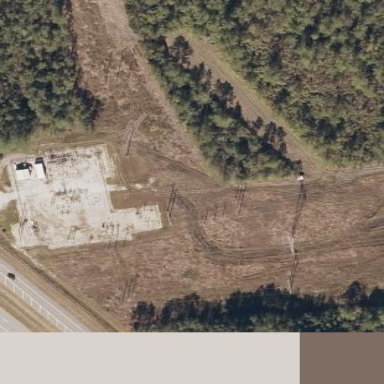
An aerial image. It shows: Substation for switching with surrounding fence.